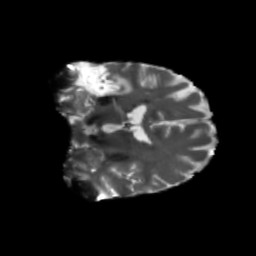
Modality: T2w
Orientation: coronal
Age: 47
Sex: male
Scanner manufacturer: siemens
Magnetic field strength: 3 T
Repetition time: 5.47 s
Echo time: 0.0854 s